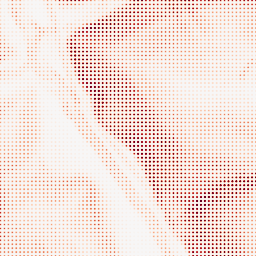
Category: morphological
Decomposition family: morphological_gradient
Decomposition parameters: size: 5
shape: diamond
Upsampling method: sinc_blackman
Upsampling parameters: scale: 8
kernel_size: 4
Upsampling scale: 8